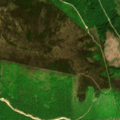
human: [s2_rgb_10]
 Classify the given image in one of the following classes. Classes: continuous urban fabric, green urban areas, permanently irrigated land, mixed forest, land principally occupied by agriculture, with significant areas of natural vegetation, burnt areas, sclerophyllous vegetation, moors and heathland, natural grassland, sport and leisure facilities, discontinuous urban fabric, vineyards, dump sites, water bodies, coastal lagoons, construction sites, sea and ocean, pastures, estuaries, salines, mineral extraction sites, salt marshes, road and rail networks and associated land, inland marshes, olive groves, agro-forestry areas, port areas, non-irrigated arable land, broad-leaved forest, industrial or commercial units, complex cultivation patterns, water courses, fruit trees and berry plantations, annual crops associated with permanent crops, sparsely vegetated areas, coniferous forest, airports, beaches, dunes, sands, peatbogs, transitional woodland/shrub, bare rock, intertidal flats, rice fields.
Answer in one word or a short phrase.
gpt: coniferous forest, moors and heathland, peatbogs